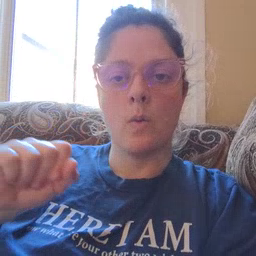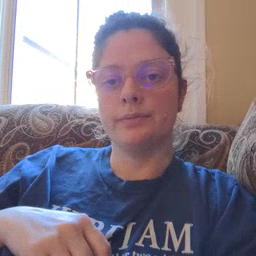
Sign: loud